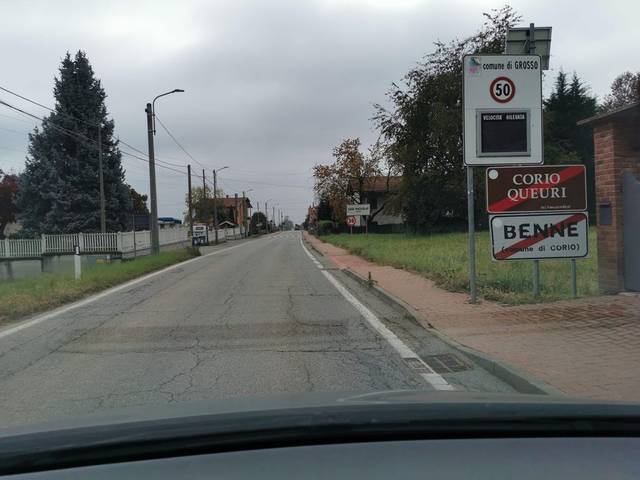
Region: Italy
Coordinates: 45.283, 7.555